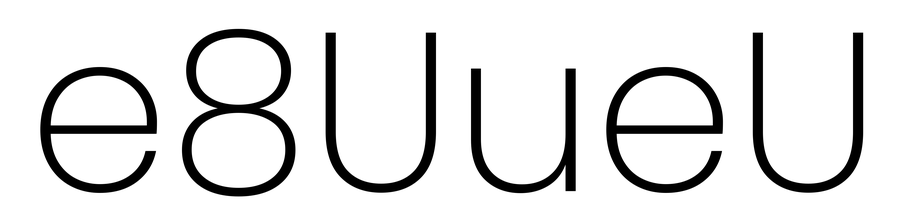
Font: Poppins-ExtraLight